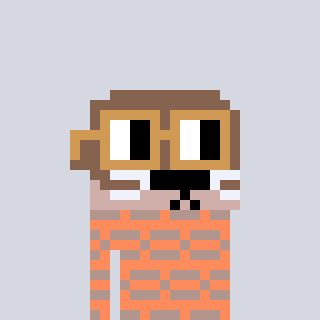
a pixel art character with square brown glasses, a otter-shaped head and a peachy-colored body on a cool background